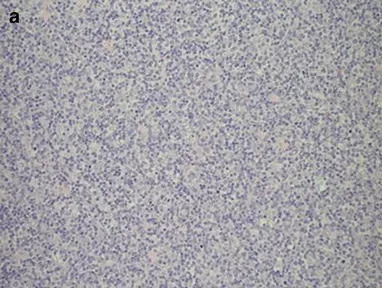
A; The histology showed HE (hematoxylin and eosinophil) stained intermediate sized lymphocytes with cytoplamic processes.
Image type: pathology (immunostaining)